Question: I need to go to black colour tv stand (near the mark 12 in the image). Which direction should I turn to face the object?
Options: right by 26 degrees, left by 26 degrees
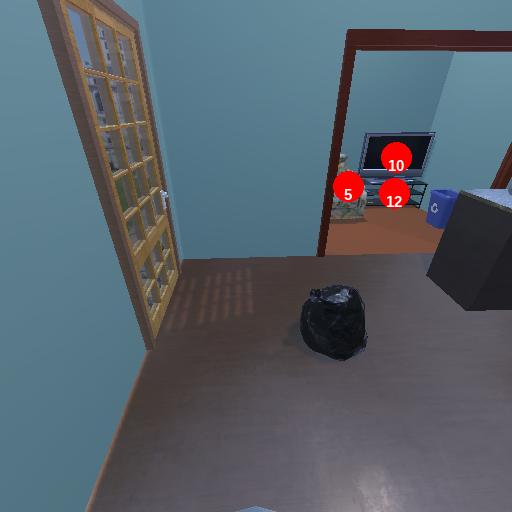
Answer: right by 26 degrees